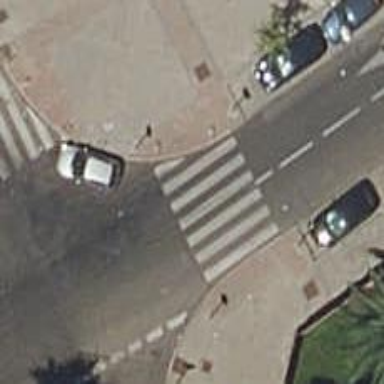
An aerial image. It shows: Zebra crossing on footway.